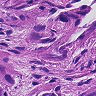
Metastatic tissue present: yes